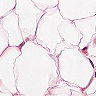
Metastatic tissue present: no